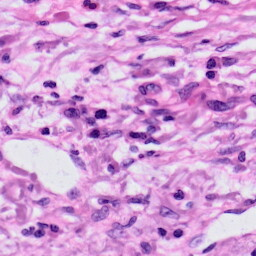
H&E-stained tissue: Skin